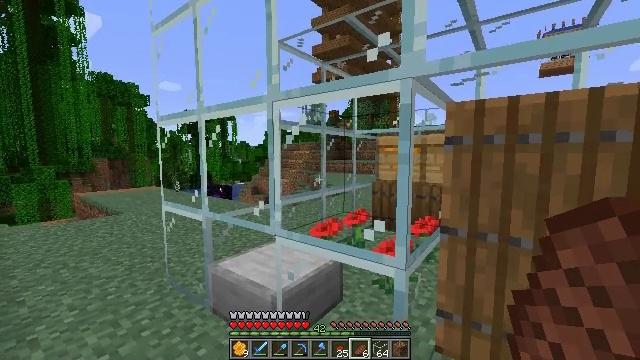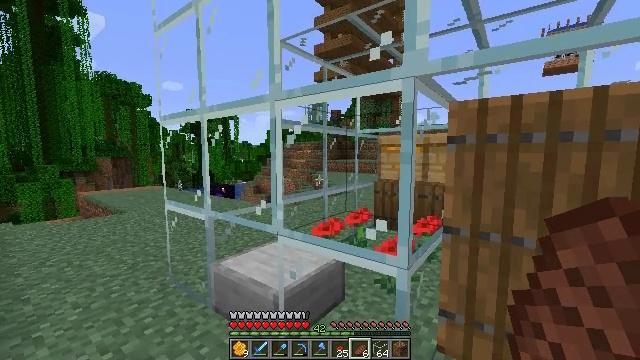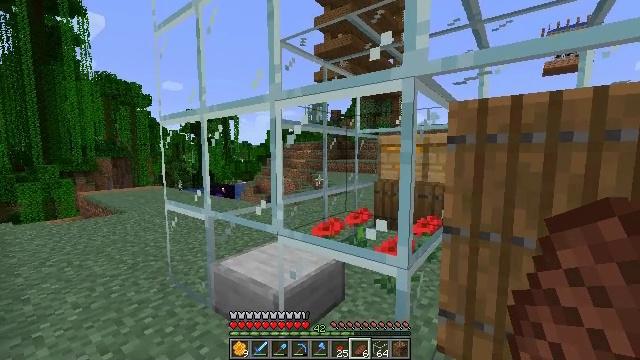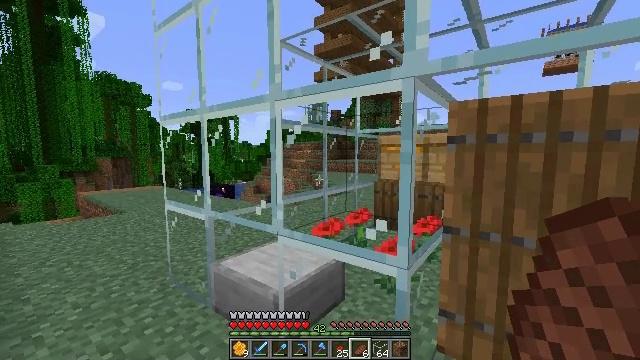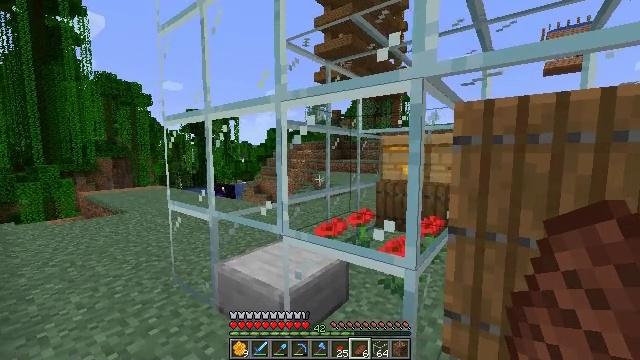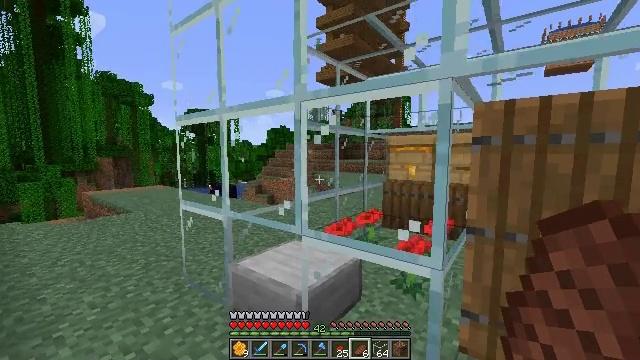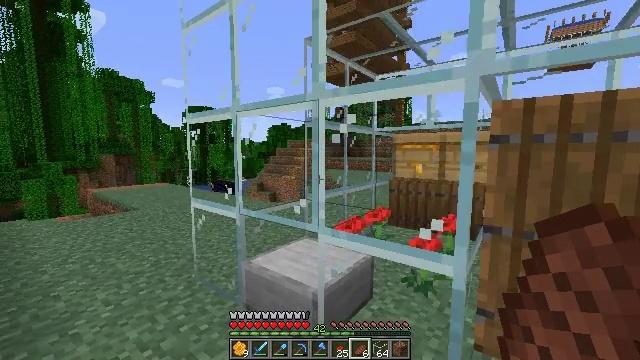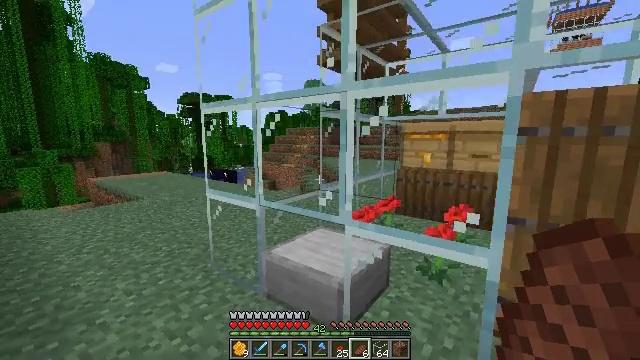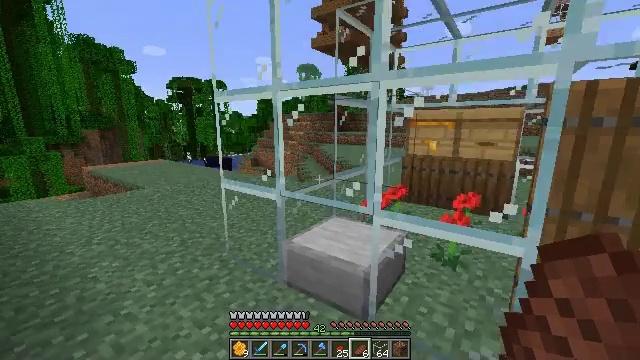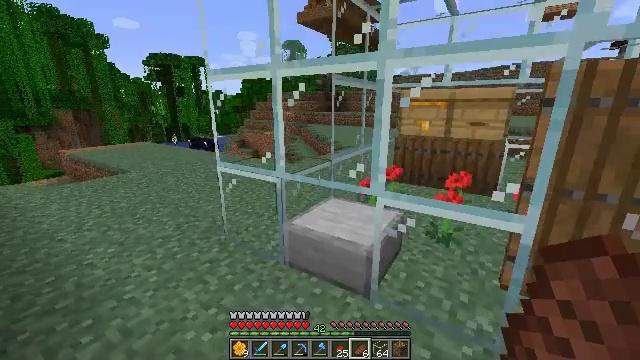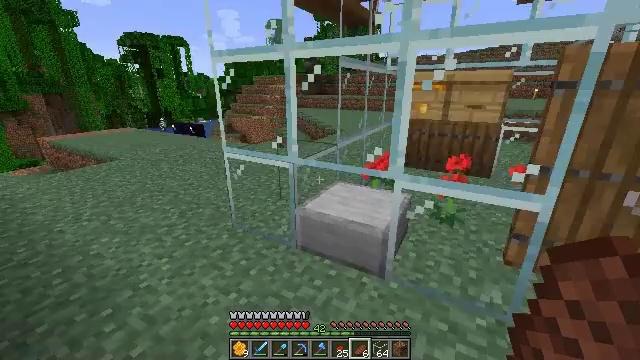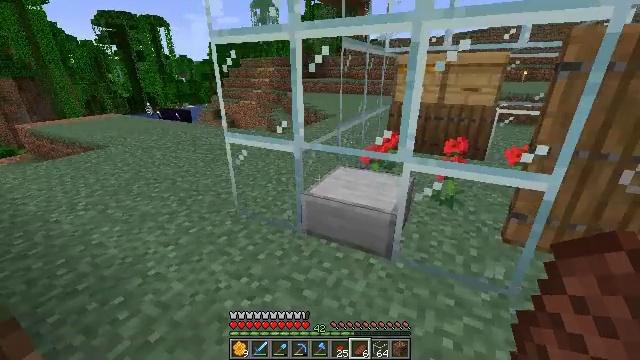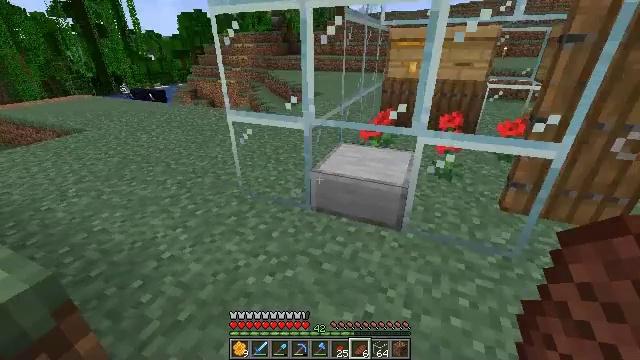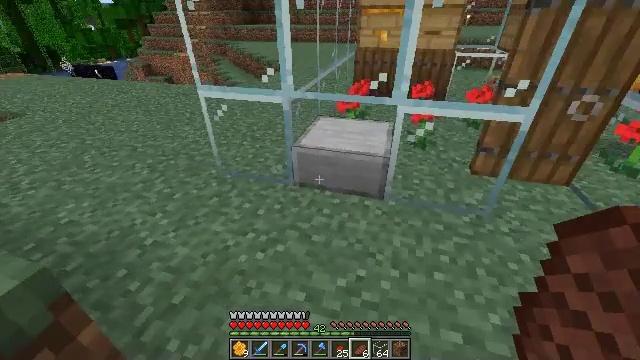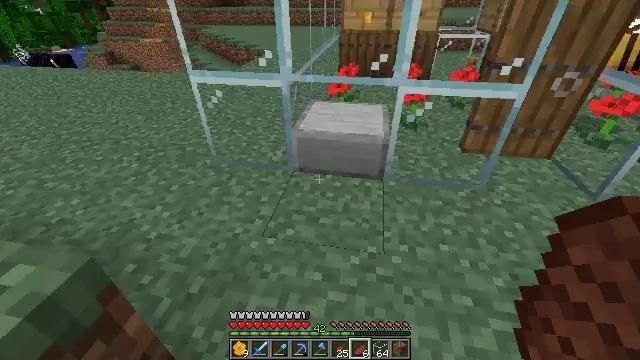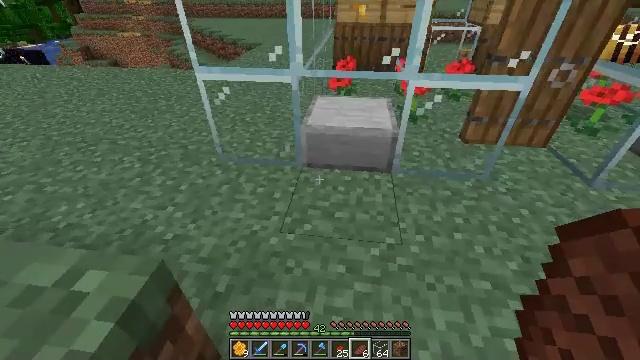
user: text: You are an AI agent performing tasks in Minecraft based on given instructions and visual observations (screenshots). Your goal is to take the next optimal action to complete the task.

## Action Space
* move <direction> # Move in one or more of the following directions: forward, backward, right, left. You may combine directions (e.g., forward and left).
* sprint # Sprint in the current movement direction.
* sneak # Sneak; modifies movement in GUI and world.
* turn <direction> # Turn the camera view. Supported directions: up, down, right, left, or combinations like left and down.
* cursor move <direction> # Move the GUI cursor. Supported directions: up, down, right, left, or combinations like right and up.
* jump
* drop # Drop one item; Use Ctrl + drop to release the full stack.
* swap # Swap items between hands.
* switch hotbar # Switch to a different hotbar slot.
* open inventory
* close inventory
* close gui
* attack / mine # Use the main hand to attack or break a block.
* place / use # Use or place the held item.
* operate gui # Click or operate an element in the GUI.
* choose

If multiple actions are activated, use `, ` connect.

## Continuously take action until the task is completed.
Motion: motion action
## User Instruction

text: Collect smooth stone slab pieces.
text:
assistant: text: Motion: no_op
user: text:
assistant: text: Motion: no_op
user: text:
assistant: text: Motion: no_op
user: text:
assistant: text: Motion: move left
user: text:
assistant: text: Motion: move left
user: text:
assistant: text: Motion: move left
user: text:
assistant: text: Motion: move left, turn down
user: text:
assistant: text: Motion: move left, turn right and down
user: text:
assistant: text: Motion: move left, turn right and down
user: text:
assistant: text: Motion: move left, turn right and down
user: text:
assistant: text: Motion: move left, turn right and down
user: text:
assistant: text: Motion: move left, turn right and down
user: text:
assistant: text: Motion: move left, turn right and down
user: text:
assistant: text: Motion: move left, turn right and down
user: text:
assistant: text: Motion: turn right and down
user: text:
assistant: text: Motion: turn right
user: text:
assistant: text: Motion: turn right
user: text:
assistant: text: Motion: turn right
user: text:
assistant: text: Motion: no_op
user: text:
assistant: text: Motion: no_op
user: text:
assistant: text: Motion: no_op
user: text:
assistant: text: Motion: no_op
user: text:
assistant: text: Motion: no_op
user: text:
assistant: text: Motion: no_op
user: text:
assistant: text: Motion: no_op
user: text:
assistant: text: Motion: no_op
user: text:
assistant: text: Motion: no_op
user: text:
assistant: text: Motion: no_op
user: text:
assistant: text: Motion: no_op
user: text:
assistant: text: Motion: no_op